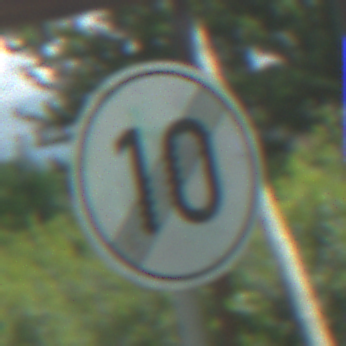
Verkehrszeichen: EndeGeschwindigkeit10
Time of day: Midday
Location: Outdoor (Nature)
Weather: PartlyCloudy
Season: NotSpecified
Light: Natural